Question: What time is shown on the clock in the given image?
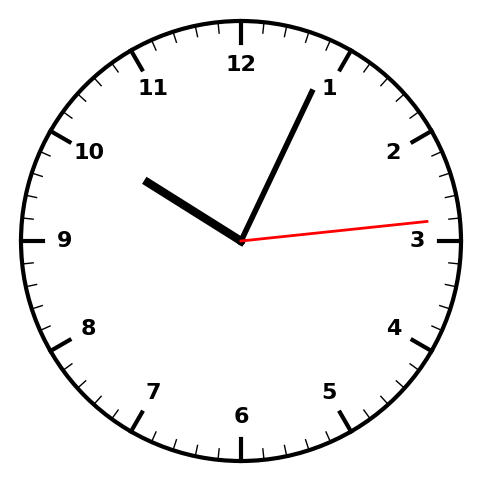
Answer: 10:04:14